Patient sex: M
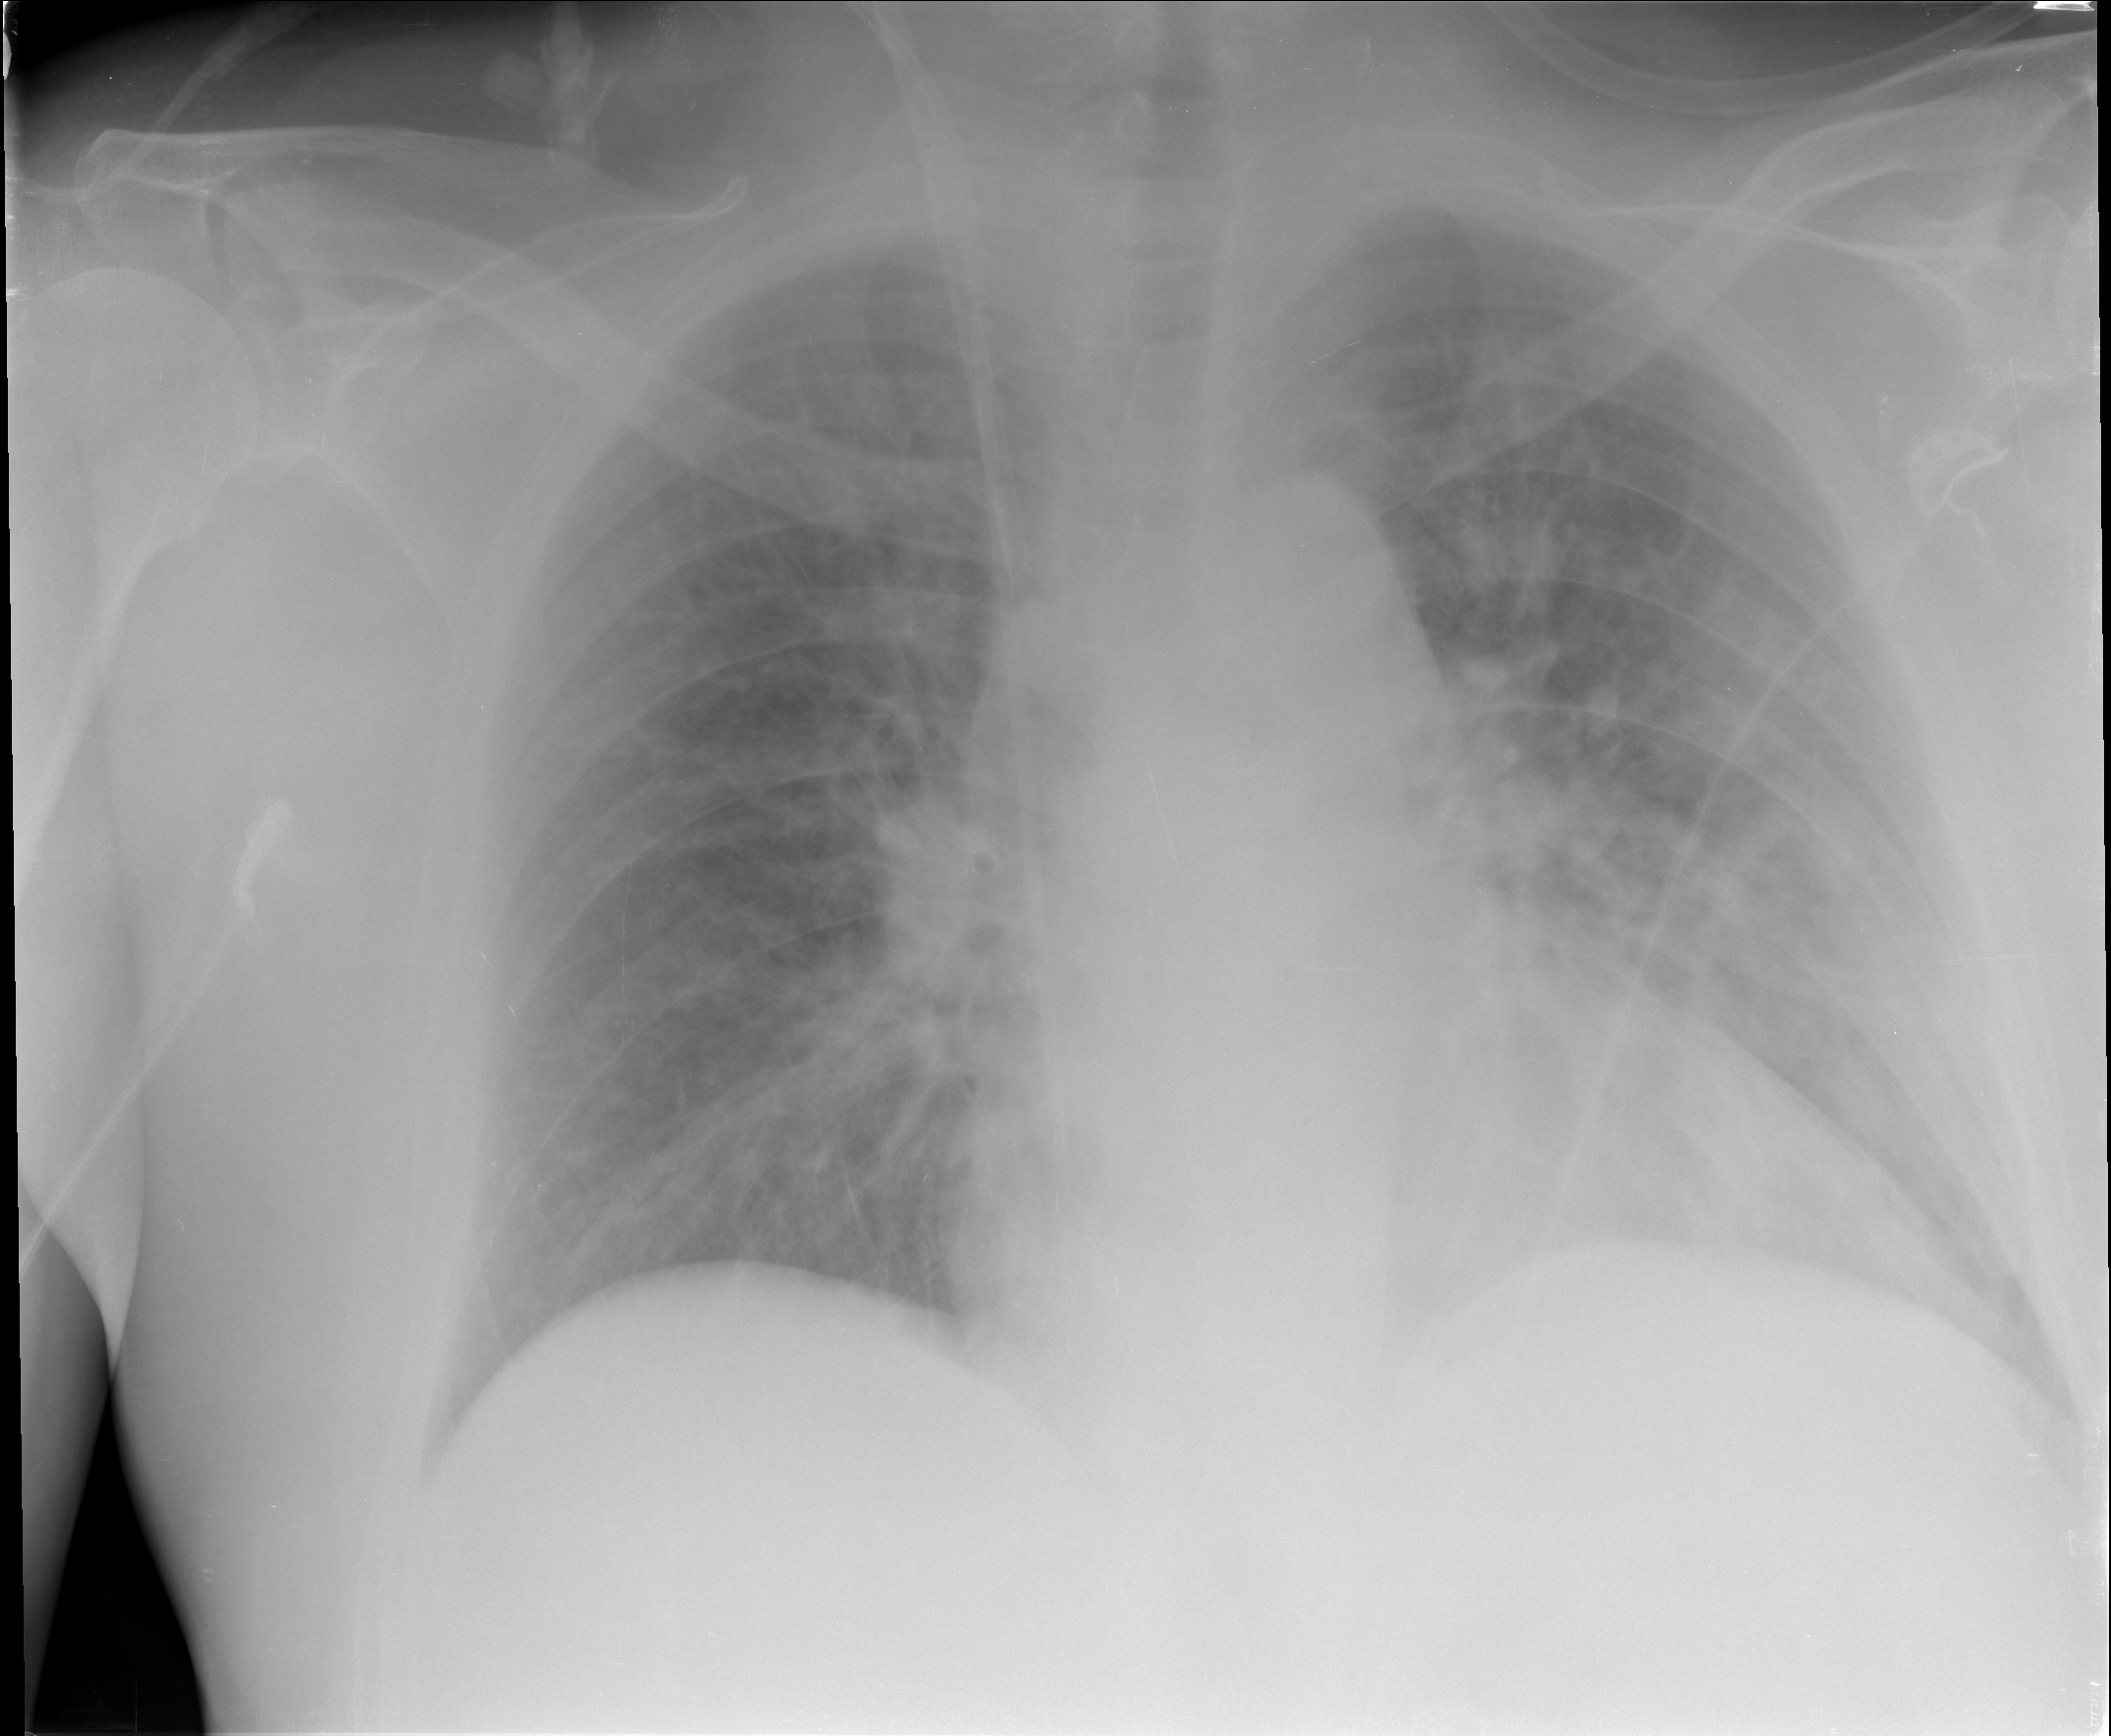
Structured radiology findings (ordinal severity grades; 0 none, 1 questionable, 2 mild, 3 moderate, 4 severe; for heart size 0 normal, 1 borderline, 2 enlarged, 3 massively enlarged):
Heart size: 2
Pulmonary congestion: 3
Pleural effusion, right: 0
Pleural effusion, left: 0
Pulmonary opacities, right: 2
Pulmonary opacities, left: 3
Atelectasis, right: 2
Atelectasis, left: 2